Field crop: maize
Growth stage: 2
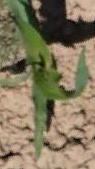
Species: maize